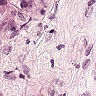
Metastatic tissue present: yes